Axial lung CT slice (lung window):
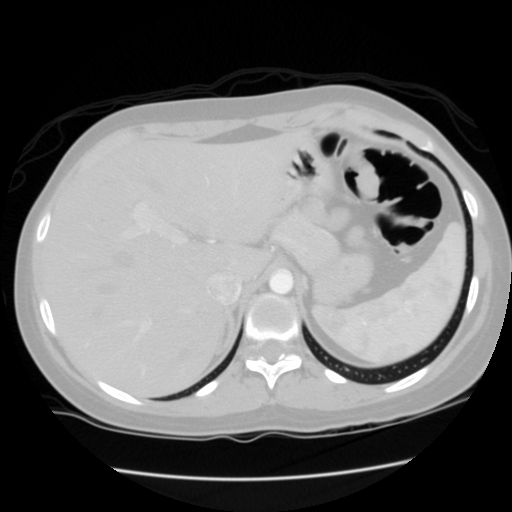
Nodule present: no